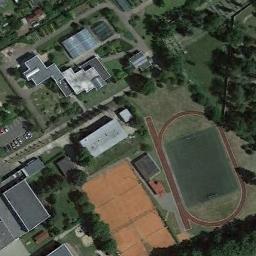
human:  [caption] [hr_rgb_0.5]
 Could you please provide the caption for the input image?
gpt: A track and field is built in the middle of a residential area, Surrounded by a lot of vegetation .

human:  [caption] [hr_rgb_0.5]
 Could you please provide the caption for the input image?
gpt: The ground track field is on a block and some other sports areas are next to the ground track field .

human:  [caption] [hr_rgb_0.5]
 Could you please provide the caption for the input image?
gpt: There's a little track in the upper left corner .

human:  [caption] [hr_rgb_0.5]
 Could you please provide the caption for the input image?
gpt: There are many buildings next to the ground track field .

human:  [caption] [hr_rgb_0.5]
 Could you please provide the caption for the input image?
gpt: There are some green trees around the ground track field with a red track .